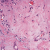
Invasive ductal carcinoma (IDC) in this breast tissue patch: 1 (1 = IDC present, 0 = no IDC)